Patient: sex M, age 66
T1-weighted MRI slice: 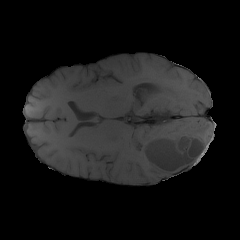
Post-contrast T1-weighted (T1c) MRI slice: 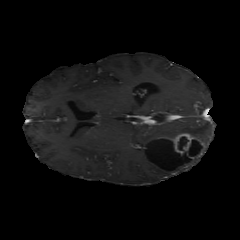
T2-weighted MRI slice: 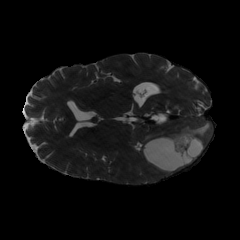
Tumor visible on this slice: yes
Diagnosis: Glioblastoma, IDH-wildtype
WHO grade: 4